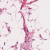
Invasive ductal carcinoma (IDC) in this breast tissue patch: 1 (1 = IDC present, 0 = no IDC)